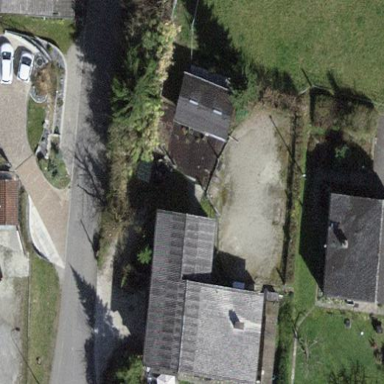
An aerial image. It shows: Detached building with tile roof.